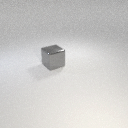
large gray metal cube